Question: Hovercraft Full of Eels helped me already by pointing me too a TableCellRenderer but now:
I can draw a circle with no problems. I'm just confused as how the original ImageIcons(inside all cells) get overriden with empty cells and a black circle.
SSCEE:
'''
package sccee;
import java.awt.Graphics;
import java.net.URL;
import javax.swing.ImageIcon;
import javax.swing.JFrame;
import javax.swing.JTable;
import javax.swing.SwingWorker;
import javax.swing.table.DefaultTableCellRenderer;
import javax.swing.table.DefaultTableModel;
public class SCCEE extends JFrame {
private JTable spelbordTabel;
URL url = this.getClass().getResource("/resources/leeg.png");
ImageIcon leeg = new ImageIcon(new ImageIcon(url).getImage().getScaledInstance(100, 100, java.awt.Image.SCALE_SMOOTH));
public static void main(String[] args) {
java.awt.EventQueue.invokeLater(() -> {
SCCEE testFrame = new SCCEE();
testFrame.setBounds(0, 0, 700, 700);
testFrame.setVisible(true);
});
}
public SCCEE() {
initComponents();
updateTableImages();
}
private void initComponents() {
spelbordTabel = new javax.swing.JTable();
spelbordTabel.setModel(new DefaultTableModel(new Object[][]{
{null, null, null, null, null, null, null},
{null, null, null, null, null, null, null},
{null, null, null, null, null, null, null},
{null, null, null, null, null, null, null},
{null, null, null, null, null, null, null},
{null, null, null, null, null, null, null},
{null, null, null, null, null, null, null},},
new String[]{
"Title 1", "Title 2", "Title 3", "Title 4", "Title 5", "Title 6", "Title 7"
}) {
@Override
public Class
getColumnClass(int columnIndex) {
return ImageIcon.class;
}
boolean[] canEdit = new boolean[]{false, false, false, false, false, false, false};
@Override
public boolean isCellEditable(int rowIndex, int columnIndex) {
return canEdit[columnIndex];
}
});
spelbordTabel.setAutoscrolls(false);
spelbordTabel.setCursor(new java.awt.Cursor(java.awt.Cursor.HAND_CURSOR));
spelbordTabel.setOpaque(false);
spelbordTabel.setRequestFocusEnabled(false);
spelbordTabel.setRowHeight(100);
spelbordTabel.setRowSelectionAllowed(false);
spelbordTabel.setTableHeader(null);
spelbordTabel.setUpdateSelectionOnSort(false);
spelbordTabel.setVerifyInputWhenFocusTarget(false);
spelbordTabel.setBounds(0, 0, 700, 700);
spelbordTabel.setBorder(new javax.swing.border.LineBorder(new java.awt.Color(0, 0, 0), 4, true));
spelbordTabel.setDragEnabled(true);
spelbordTabel.setVisible(true);
spelbordTabel.getColumn("Title 1").setCellRenderer(
new DefaultTableCellRenderer() {
@Override
public void paintComponent(Graphics g) {
super.paintComponent(g);
g.fillOval(30, 30, 20, 20);
}
}
);
add(spelbordTabel);
}
public void updateTableImages() {
SwingWorker<Void, Void> worker2 = new SwingWorker<Void, Void>() {
@Override
protected Void doInBackground() throws InterruptedException {
Thread.sleep(50);
for (int i = 0; i < 7; i++) {
for (int j = 0; j < 7; j++) {
spelbordTabel.setValueAt(leeg, i, j);
}
}
return null;
}
};
worker2.execute();
}
}
'''

Anything obvious I'm missing out? (first time fiddling with tablecellrenderers).
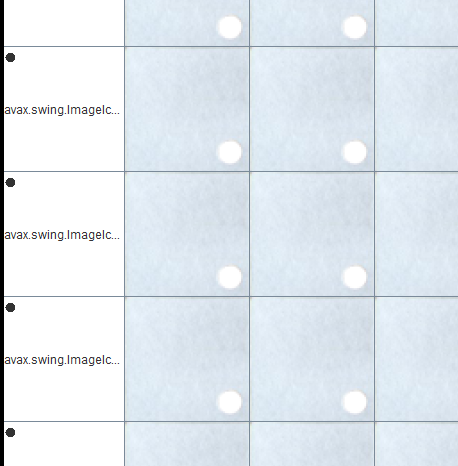
Answer: Answer is: Somehow overriding the TabelCellRenderer also overrides to getColumnClass of the DefaultTabelModel that I have overriden. Solution is to make the renderer:
'''
spelbordTabel.getColumn("Title 1").setCellRenderer(
new DefaultTableCellRenderer() {
@Override
public Component getTableCellRendererComponent(JTable table, Object value, boolean isSelected,
boolean hasFocus, int row, int column) {
Component cell = super.getTableCellRendererComponent(table, value, isSelected, hasFocus, row,
column);
((JLabel) cell).setIcon((Icon) value);
((JLabel) cell).setText("");
((JLabel) cell).setHorizontalAlignment(JLabel.CENTER);
return cell;
}
@Override
public void paintComponent(Graphics g) {
super.paintComponent(g);
g.fillOval(30, 30, 20, 20);
}
}
);
'''